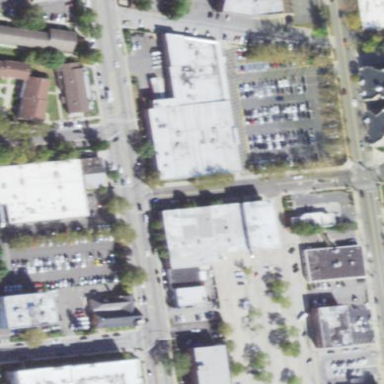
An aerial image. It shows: Commercial building.